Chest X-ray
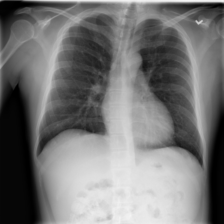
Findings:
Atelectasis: negative
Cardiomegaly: negative
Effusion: negative
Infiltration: negative
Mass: negative
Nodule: negative
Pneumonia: negative
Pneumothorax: negative
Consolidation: negative
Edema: negative
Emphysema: negative
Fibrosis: negative
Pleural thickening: negative
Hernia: negative